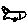
Label: fish